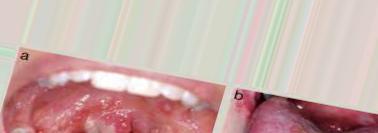
Condition: Mouth Ulcer